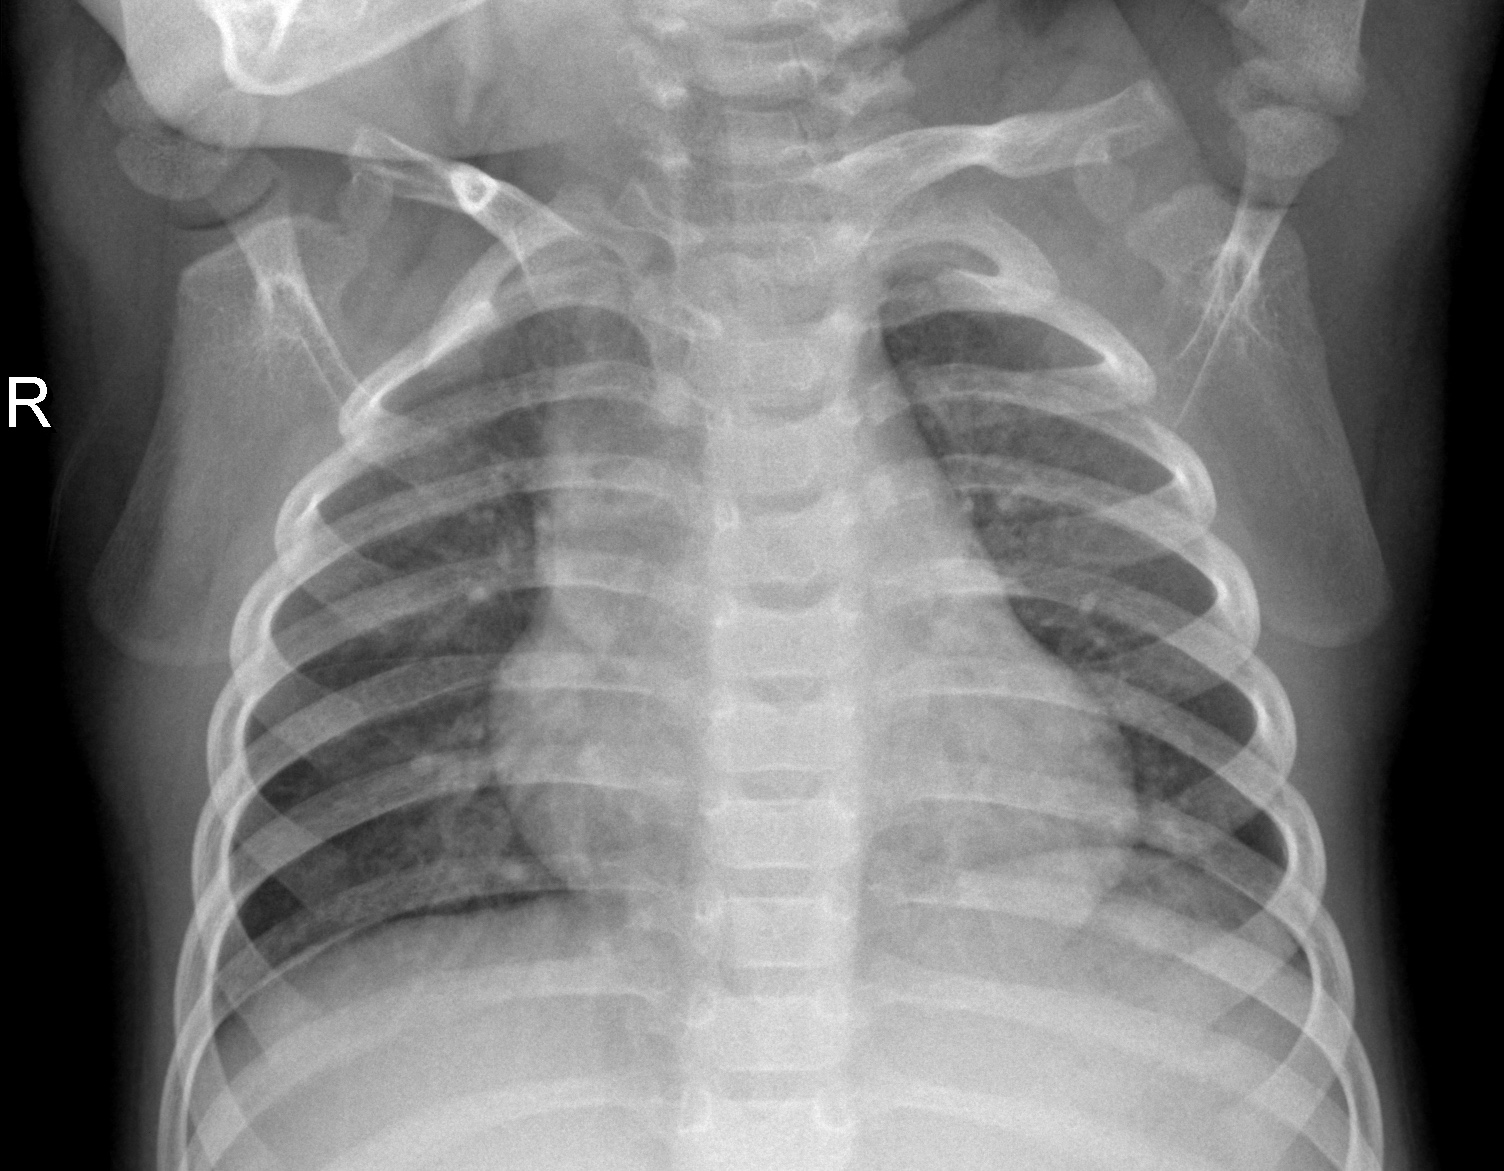
Diagnosis: NORMAL